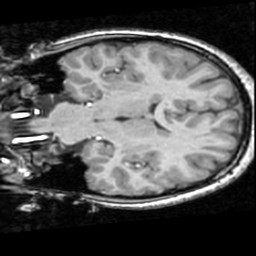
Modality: T1w
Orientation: coronal
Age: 11
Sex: male
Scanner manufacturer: ge
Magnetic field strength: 1.5 T
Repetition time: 0.03333 s
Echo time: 0.008 s